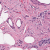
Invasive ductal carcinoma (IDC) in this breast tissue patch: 1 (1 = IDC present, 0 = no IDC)